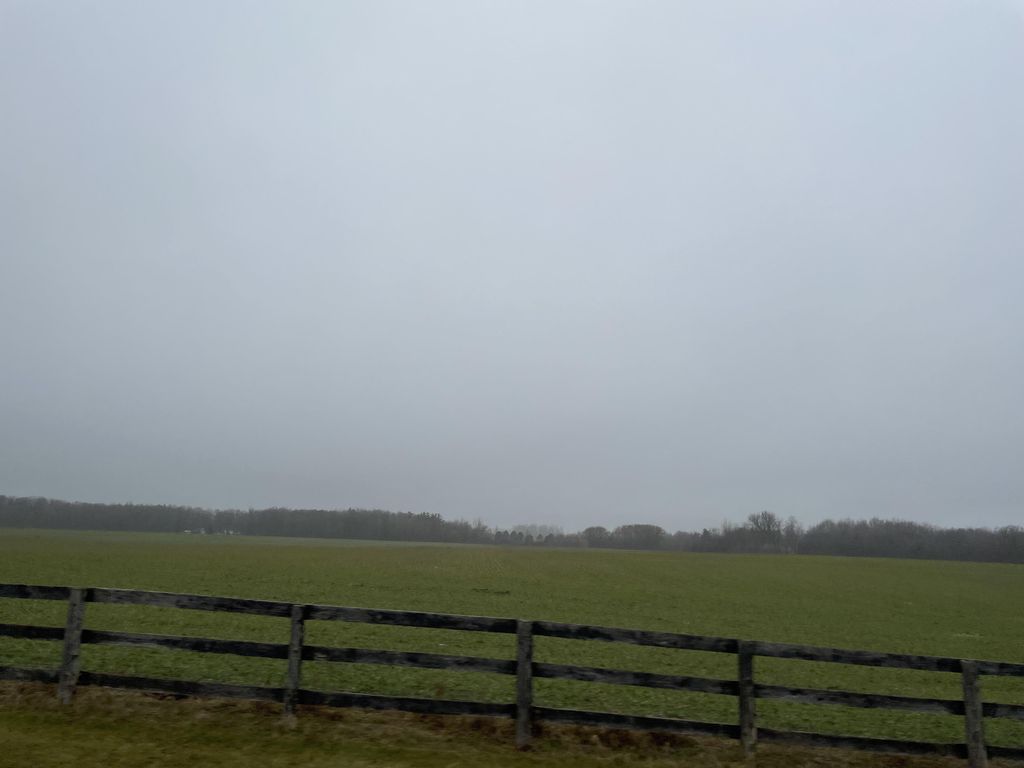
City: kitchener-waterloo